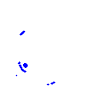
Particle: pion